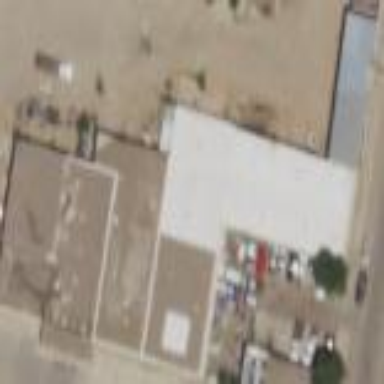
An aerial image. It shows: Hardware shop located in building.